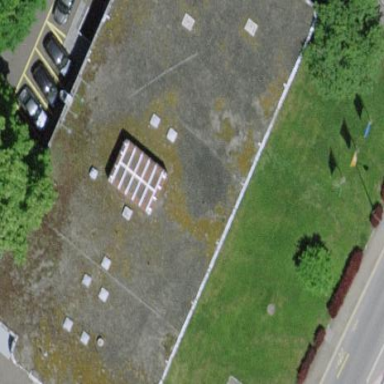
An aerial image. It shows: Office building.